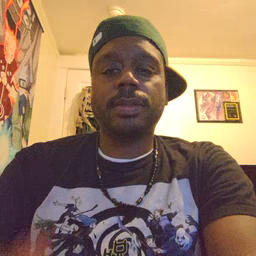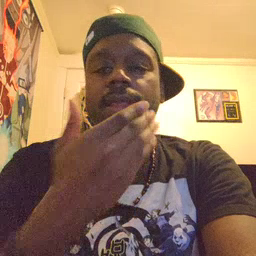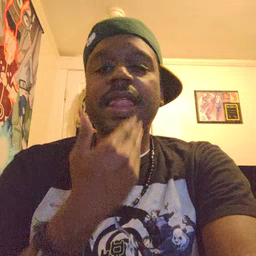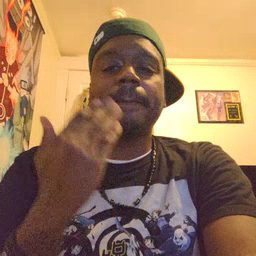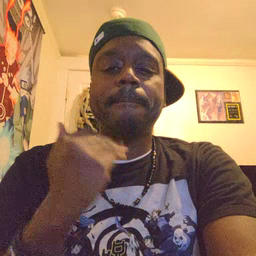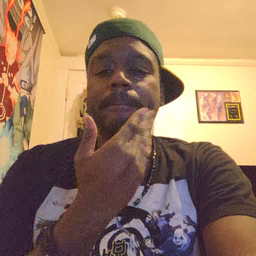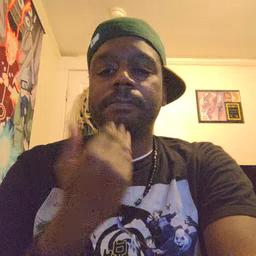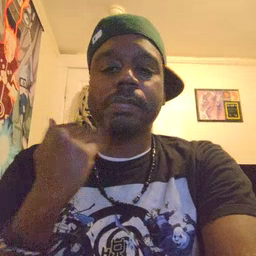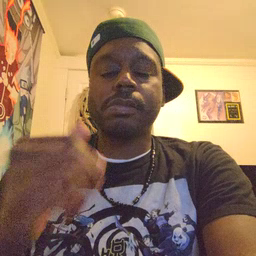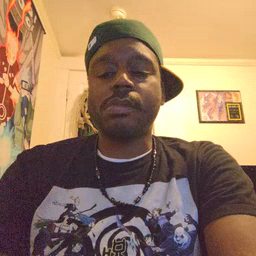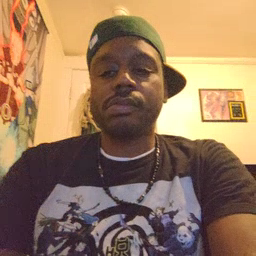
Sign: napkin